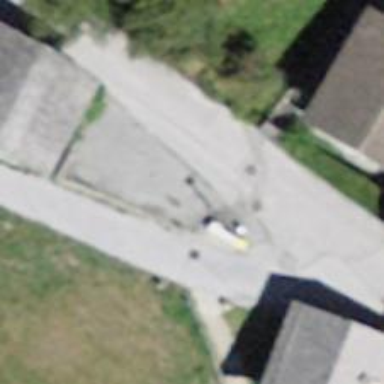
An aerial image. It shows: Post box is visible.